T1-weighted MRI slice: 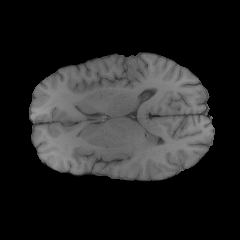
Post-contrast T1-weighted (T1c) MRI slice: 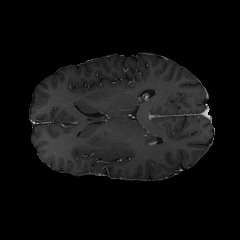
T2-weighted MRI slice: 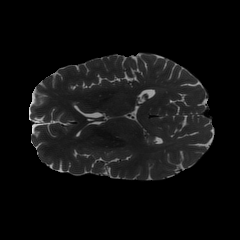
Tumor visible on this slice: yes